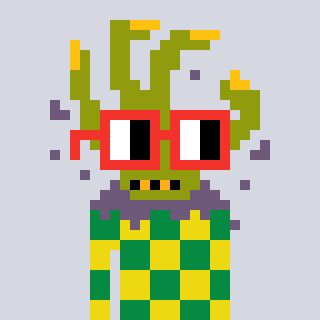
a pixel art character with square red glasses, a zombie-hand-shaped head and a yellow-colored body on a cool background